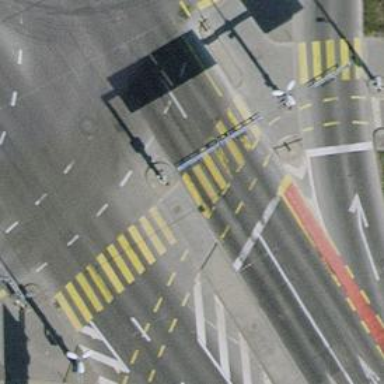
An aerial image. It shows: Road crossing with traffic signals.